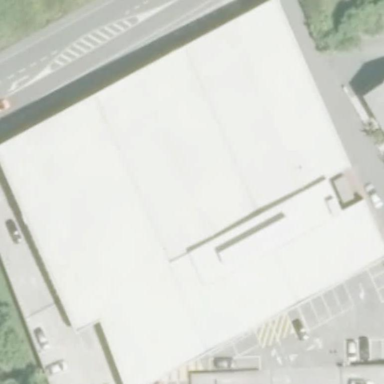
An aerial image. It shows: Supermarket building.